Question: Here is my simple footer (upper- zoom:100%, below- zoom:70%) :

It could be very simple, if i had center content with single 'div' fixed 'width' and 'margin: 0 auto' and same color for outer footer layout.
But, there are two divs, with 'float: left' and they couldn't have fixed width, but content should stay centered when zoom out.
Is there any examples of html & css markup like this?
Ty.
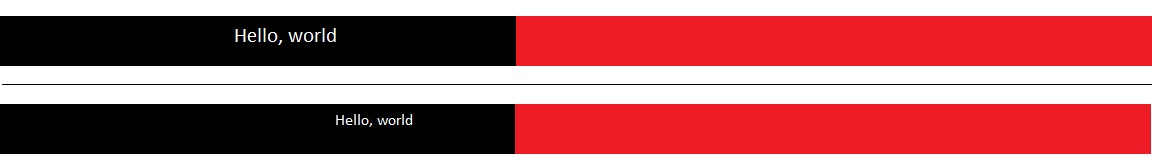
Answer: try this for your divs inside footer :
'''
div.footeritem
{
text-align:center;
}
'''